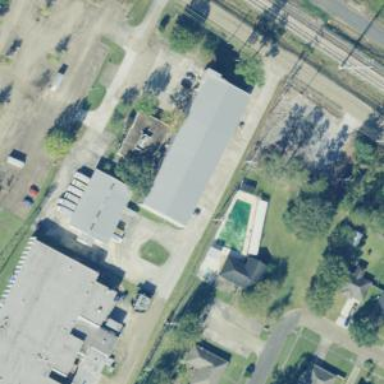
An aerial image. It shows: Building used as fitness center.